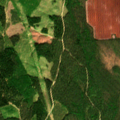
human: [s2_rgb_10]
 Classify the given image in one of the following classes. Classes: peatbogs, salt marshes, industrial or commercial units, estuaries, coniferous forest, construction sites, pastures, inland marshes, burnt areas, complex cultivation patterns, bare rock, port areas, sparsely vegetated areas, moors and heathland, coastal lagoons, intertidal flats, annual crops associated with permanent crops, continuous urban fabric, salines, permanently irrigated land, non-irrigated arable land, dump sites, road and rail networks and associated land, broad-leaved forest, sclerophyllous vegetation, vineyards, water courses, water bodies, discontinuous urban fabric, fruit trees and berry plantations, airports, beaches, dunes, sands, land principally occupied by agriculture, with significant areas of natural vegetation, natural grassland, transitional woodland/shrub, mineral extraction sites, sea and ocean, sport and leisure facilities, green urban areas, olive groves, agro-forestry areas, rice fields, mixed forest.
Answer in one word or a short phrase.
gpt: coniferous forest, mixed forest, transitional woodland/shrub